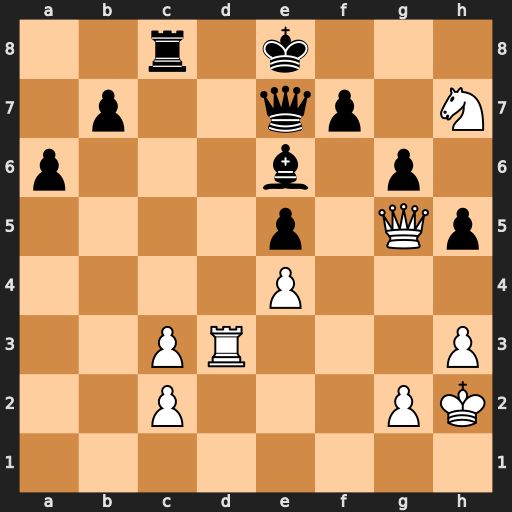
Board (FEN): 2r1k3/1p2qp1N/p3b1p1/4p1Qp/4P3/2PR3P/2P3PK/8
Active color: w
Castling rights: -
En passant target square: -
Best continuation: Nf6+ Qxf6 Qxf6